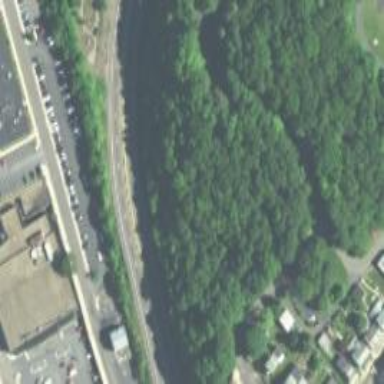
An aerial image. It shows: Trunk highway.